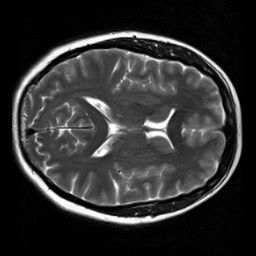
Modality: T2w
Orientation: axial
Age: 28
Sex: female
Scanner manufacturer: siemens
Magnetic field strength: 3 T
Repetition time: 7 s
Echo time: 0.09 s